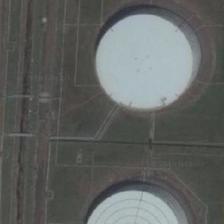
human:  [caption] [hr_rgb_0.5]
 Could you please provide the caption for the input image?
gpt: two big jars with white paint and nothing beside .

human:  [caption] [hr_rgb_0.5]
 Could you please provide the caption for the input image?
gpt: this rectangular area is composed of two round buildings and large tracts of grass .

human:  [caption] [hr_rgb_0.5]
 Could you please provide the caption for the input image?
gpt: two tanks are together with green meadows arounded .

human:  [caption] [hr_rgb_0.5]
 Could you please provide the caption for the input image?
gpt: two circle tanks are in center of two pieces of meadows .

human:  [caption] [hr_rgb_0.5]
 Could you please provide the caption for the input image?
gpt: two large storage tanks are around with green meadows .